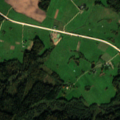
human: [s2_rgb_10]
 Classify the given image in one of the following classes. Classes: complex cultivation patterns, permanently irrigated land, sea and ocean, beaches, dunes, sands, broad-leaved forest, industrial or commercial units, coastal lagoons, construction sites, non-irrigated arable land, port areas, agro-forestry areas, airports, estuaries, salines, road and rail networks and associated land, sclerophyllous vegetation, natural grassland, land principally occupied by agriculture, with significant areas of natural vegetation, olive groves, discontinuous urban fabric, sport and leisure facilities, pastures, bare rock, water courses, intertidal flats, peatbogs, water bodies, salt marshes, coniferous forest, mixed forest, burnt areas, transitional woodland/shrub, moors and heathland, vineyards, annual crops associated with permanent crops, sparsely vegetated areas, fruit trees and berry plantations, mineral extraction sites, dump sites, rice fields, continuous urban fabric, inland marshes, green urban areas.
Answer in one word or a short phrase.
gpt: non-irrigated arable land, pastures, complex cultivation patterns, land principally occupied by agriculture, with significant areas of natural vegetation, coniferous forest, mixed forest, transitional woodland/shrub